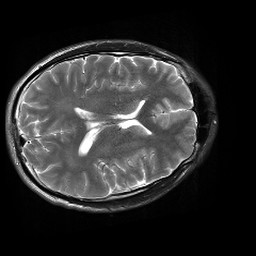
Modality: T2w
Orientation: axial
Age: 27
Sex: male
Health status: healthy
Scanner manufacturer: siemens
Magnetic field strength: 3 T
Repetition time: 4.01 s
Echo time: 0.116 s